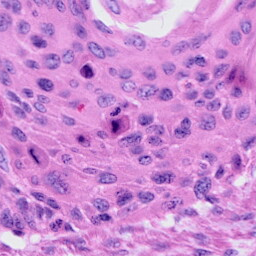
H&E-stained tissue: Cervix